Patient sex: F
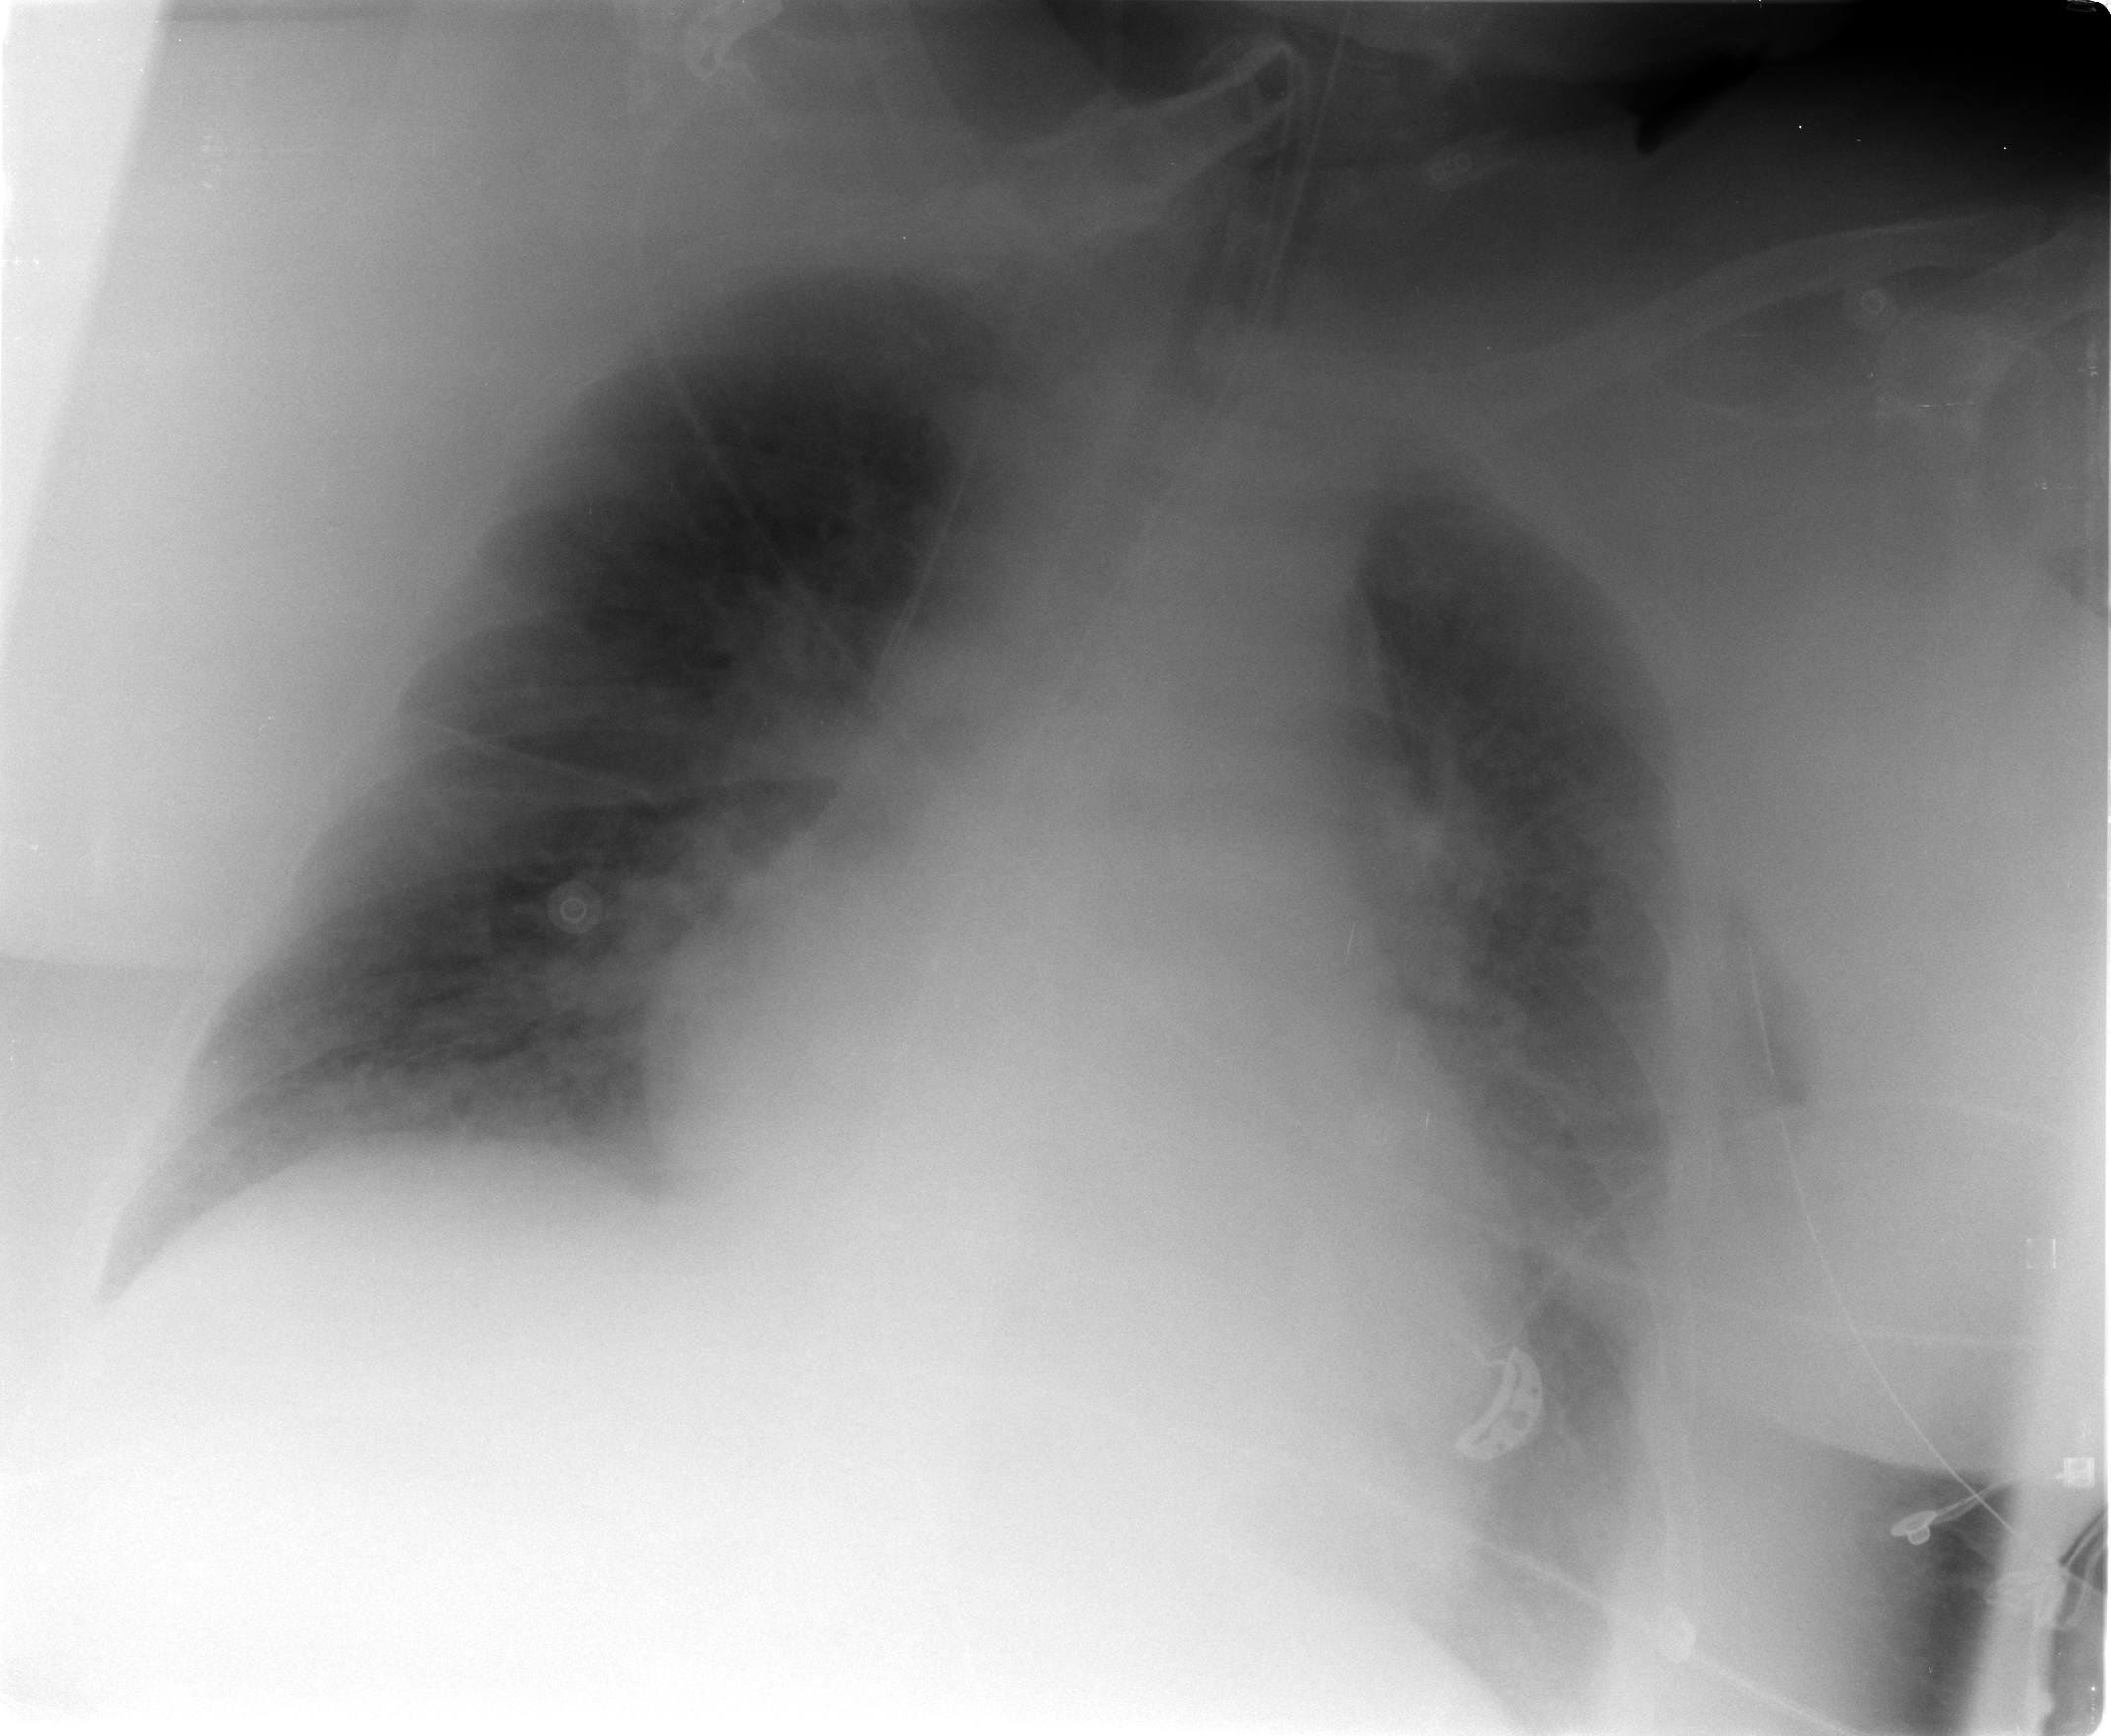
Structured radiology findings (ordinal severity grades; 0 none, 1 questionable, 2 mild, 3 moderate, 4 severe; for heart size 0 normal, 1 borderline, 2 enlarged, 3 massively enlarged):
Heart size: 2
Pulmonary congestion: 3
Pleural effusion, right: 0
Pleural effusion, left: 2
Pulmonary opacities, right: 0
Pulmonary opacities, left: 0
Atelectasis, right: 2
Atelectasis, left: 2